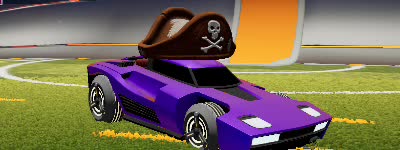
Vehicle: breakout